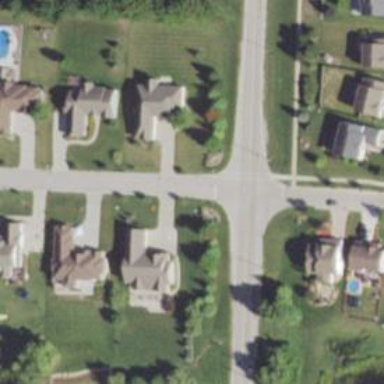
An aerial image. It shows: Residential road.